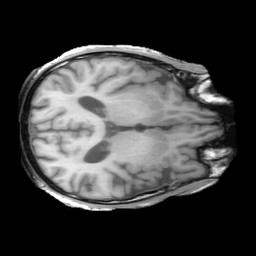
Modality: T1w
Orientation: axial
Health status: ill
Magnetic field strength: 3 T